Interaction volume radius: 5 \u00c5
Interaction volume height: 30 \u00c5
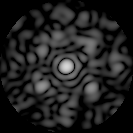
Disorder parameter: 0.6375